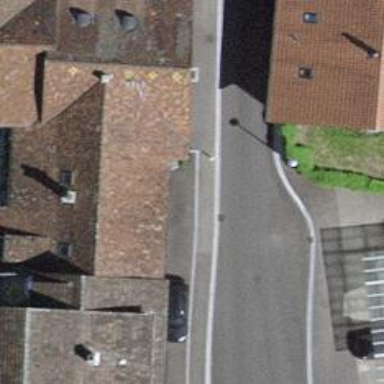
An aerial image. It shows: Traffic calming feature called choker.